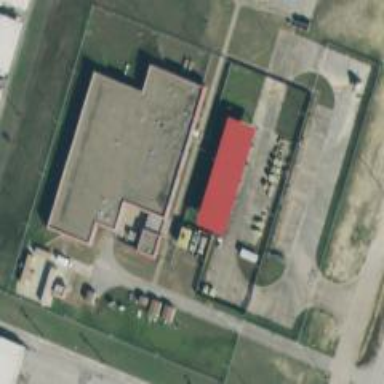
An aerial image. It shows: Military training area with surrounding fence.